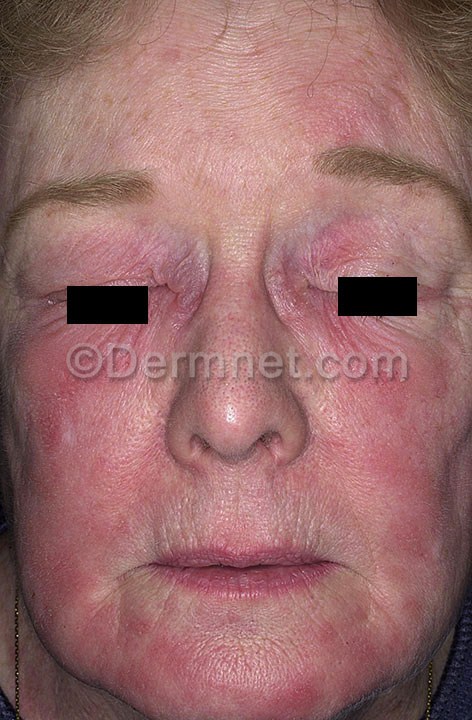
Disease: Poison Ivy Photos and other Contact Dermatitis